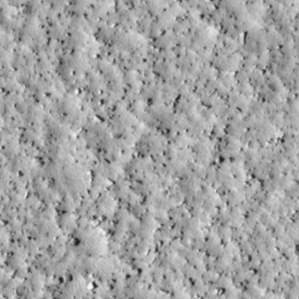
Label: non_frost